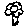
Label: flower